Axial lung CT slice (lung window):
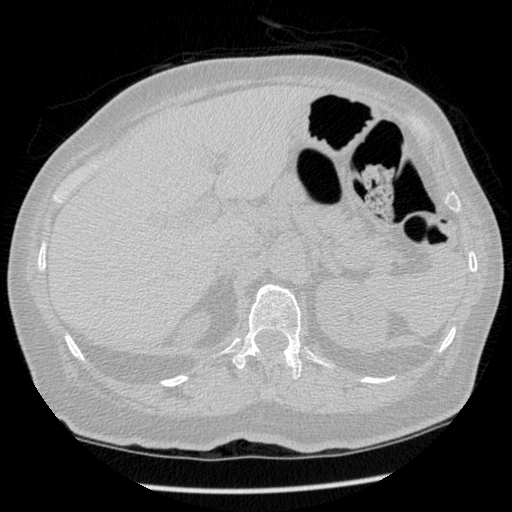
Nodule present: no